Question: The question I am asking is a basic question because I am new in json and ajax.
so I have a json data of 'name , task , date and status' I am getting data through ajax but it is not showing in on my page.

'''
$(document).ready(function(e) {
// Using the core $.ajax() method
$.ajax({
url: "getdata.php",
type: "GET",
dataType : "json",
success: function( json ) {
$( "<h1/>" ).text( json.name ).appendTo( "body" );
$( "<div class="content"/>").html( json.task ).appendTo( "body" );
},
complete: function( xhr, status ) {
alert( "The request is complete!" );
}
});
});
'''
'''
[
{"name":"Usman ","task":"Getting work","date":"27-07-2014 12:28:45 PM","status":"1"},
{"name":"Hamza","task":"Starting work","date":"27-07-2014 12:29:36 PM","status":"1"},
{"name":"Hamza","task":"Geted","date":"27-07-2014 2:04:07 PM","status":"1"},
{"name":"Hamza","task":"Start work","date":"02-08-2014 3:56:37 PM","status":"1"}
]
'''
I don't know why It is not appending html data but it is showing complete alert.
I have added fiddle even if it is not working.
<URL>
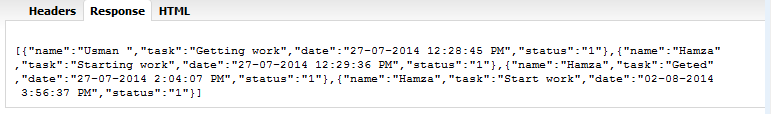
Answer: Ok, i see you actually getting results so i guess you do have a success. You do have a flaw though. You are trying to access properties directly, but your json is an array of objects and not an object.
You need to do a 'foreach' itteration.
'''
json.forEach(function (entry) {
$( "<h1/>" ).text( entry.name ).appendTo( "body" );
$( "<div class="content"/>").html( entry.task ).appendTo( "body" );
});
'''